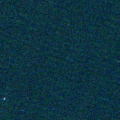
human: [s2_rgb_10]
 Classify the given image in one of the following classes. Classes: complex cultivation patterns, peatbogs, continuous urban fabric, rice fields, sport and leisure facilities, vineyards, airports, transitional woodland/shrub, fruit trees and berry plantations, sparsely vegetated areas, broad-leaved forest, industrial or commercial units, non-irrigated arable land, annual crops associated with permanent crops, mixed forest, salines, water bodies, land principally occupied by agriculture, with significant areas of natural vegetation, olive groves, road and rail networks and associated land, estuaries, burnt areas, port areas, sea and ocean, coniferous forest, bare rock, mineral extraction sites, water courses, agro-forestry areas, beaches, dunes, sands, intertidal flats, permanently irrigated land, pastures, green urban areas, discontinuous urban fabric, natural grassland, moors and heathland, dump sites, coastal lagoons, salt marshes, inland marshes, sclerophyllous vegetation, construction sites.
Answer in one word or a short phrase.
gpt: sea and ocean